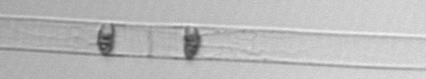
Label: Dactyliosolen_blavyanus